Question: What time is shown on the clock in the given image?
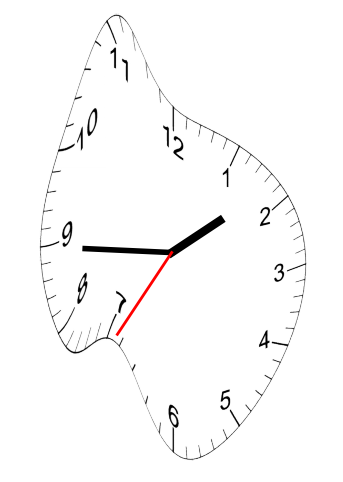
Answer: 01:44:35